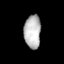
Tissue: lung
Cell type: Endothelial cells
Senescence score: 0.6367
Nuclear area (px): 541
Mean DAPI intensity: 186.251